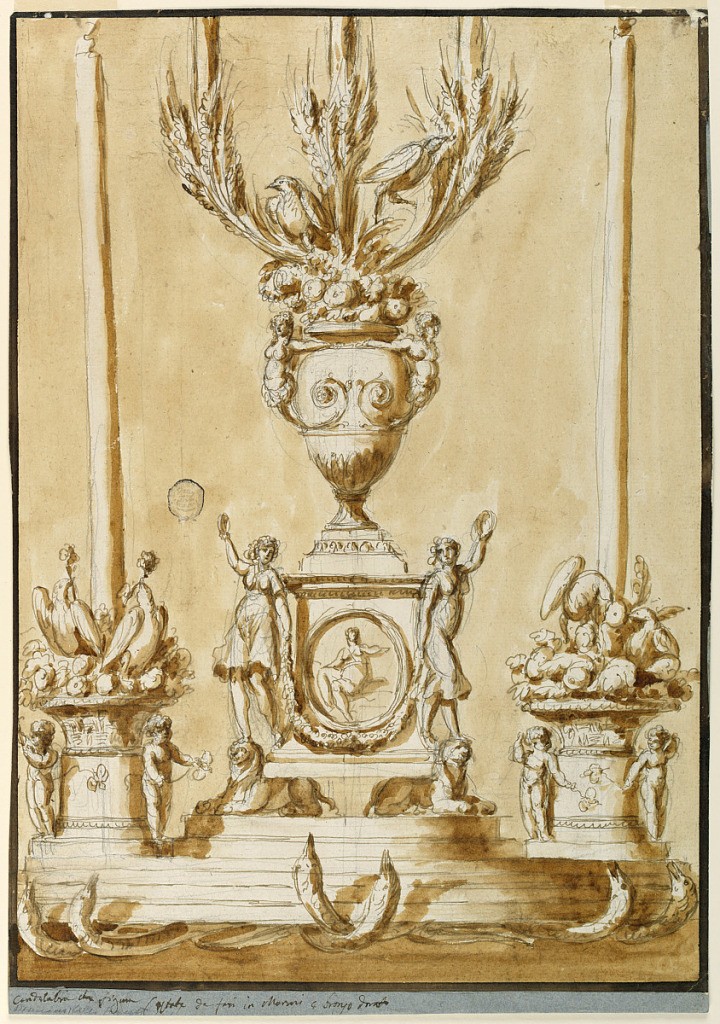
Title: Candlestick
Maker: Giuseppe Barberi, Italian, 1746–1809
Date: ca.1780
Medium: Pen and brown ink, brush and brown wash, graphite on off-white laid paper, lined
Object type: Drawing
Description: A stepped plinth atop fish. At center, a plinth with a medallion flanked by maidens dancing on lions. Above this, a baluster formed vase decorated with terms, filled with foliage and birds. On either side, a short column flanked by putti, supporting tall candles and birds.